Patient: sex M, age 65
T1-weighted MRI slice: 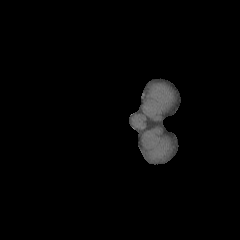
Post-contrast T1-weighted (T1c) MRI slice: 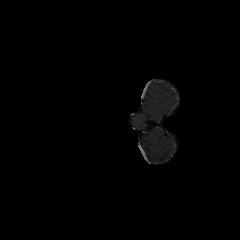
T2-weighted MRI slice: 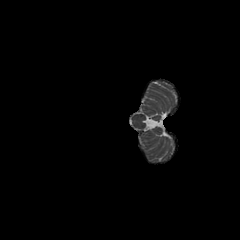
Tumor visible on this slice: no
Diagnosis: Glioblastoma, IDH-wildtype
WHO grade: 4